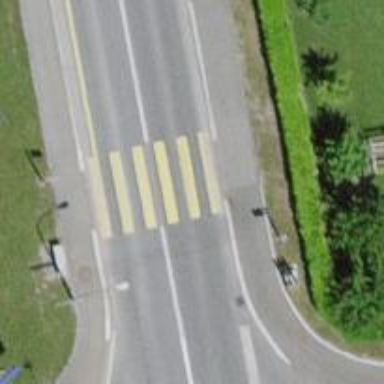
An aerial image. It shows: Marked road crossing.